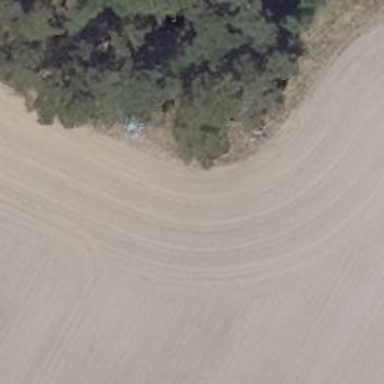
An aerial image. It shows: Hunting stand.